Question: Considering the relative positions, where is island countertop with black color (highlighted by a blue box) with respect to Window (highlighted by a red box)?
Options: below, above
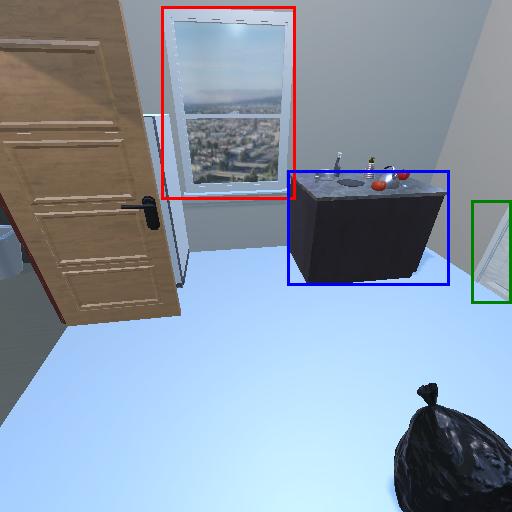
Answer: below